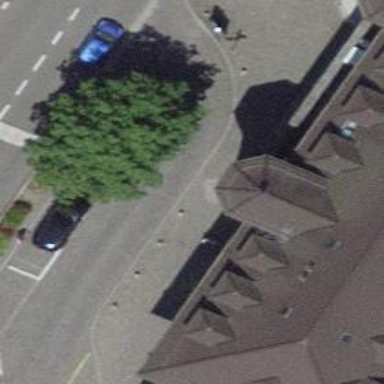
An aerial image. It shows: Post box is visible.